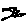
Label: cloud